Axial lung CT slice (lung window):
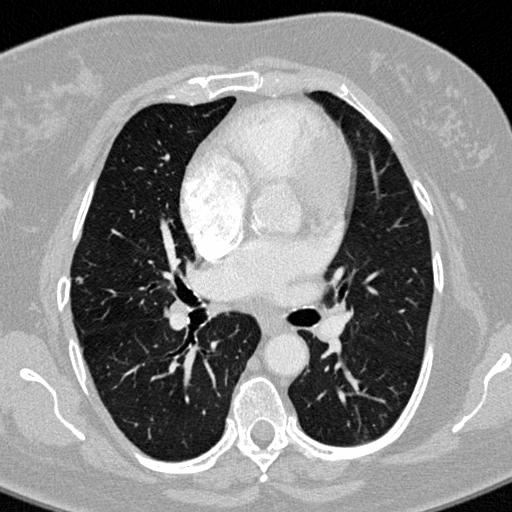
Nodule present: yes
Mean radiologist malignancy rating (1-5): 2.333